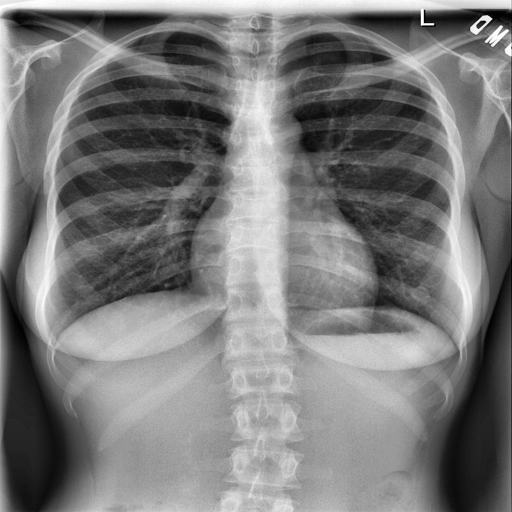
Finding: NORMAL